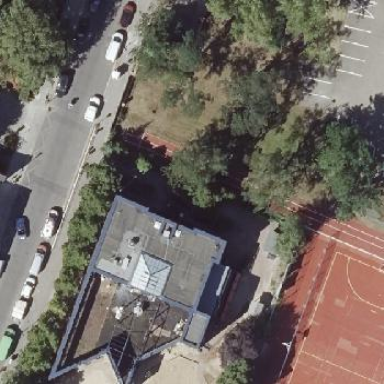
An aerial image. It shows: Flat-roofed kindergarten building.